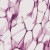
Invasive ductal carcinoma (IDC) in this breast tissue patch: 0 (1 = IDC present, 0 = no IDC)